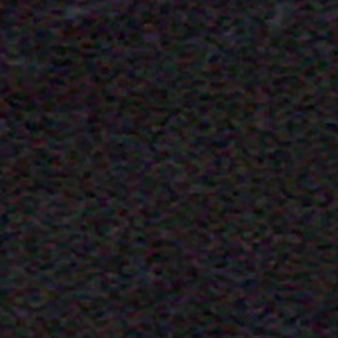
Label: other